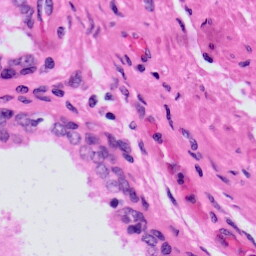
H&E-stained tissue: Prostate